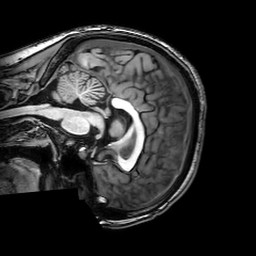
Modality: T1w
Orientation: sagittal
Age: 23
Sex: female
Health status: healthy
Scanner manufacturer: philips
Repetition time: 0.008209 s
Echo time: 0.00376 s